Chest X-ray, PA view. Patient: 48 years old, sex F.
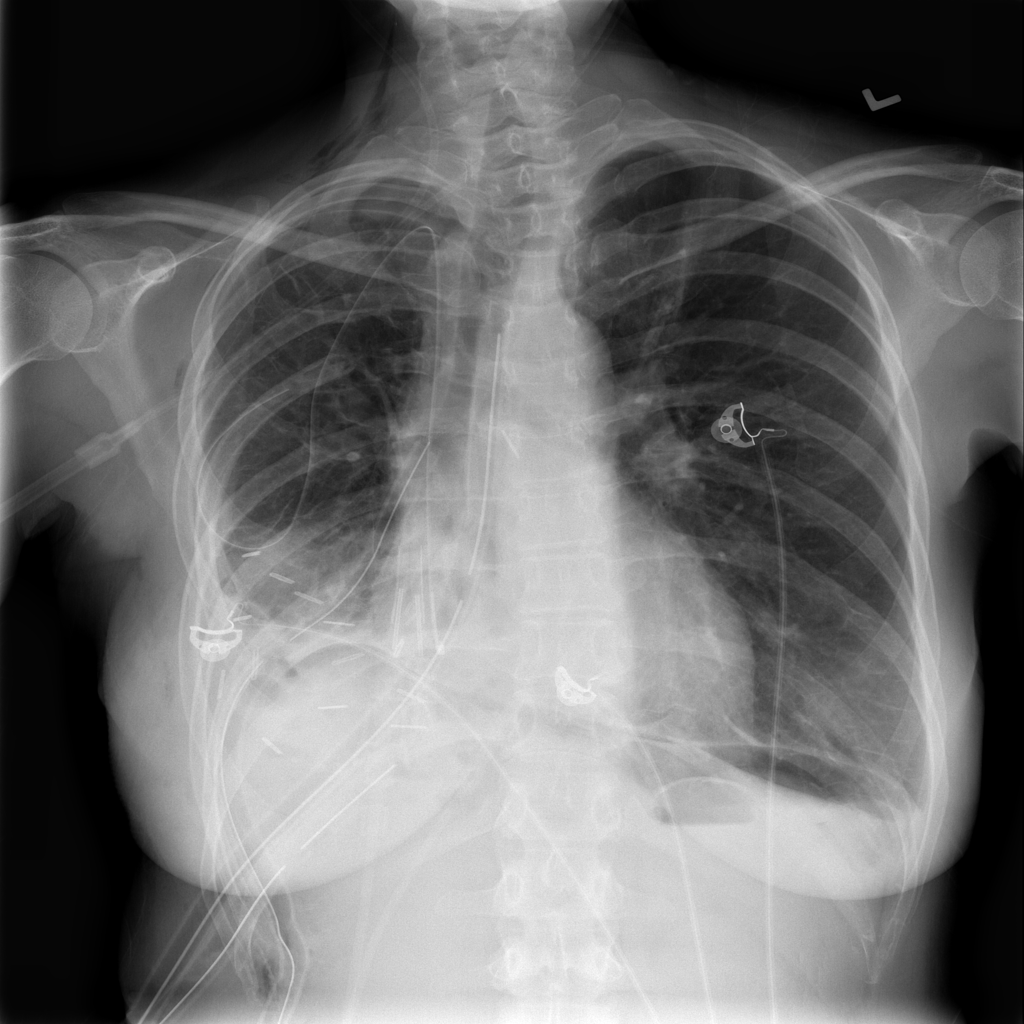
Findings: Infiltration, Pneumothorax